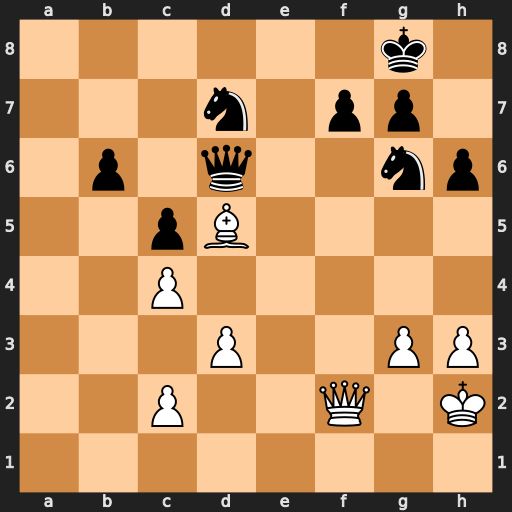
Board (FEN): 6k1/3n1pp1/1p1q2np/2pB4/2P5/3P2PP/2P2Q1K/8
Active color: w
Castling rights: -
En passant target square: -
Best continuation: Qxf7+ Kh8 Qg8#